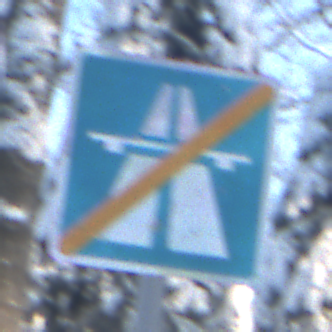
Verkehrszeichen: EndeAutbahn
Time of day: MorningAfternoon
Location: Outdoor (Nature)
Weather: Clear
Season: Winter
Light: Natural